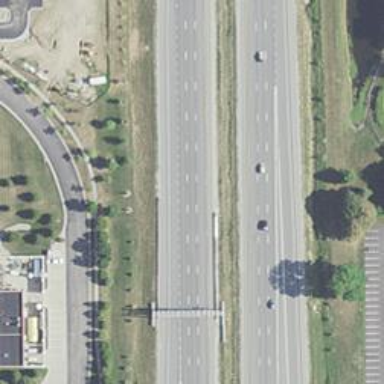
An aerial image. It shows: Motorway link.